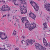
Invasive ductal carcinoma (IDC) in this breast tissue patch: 1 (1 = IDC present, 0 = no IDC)